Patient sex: M
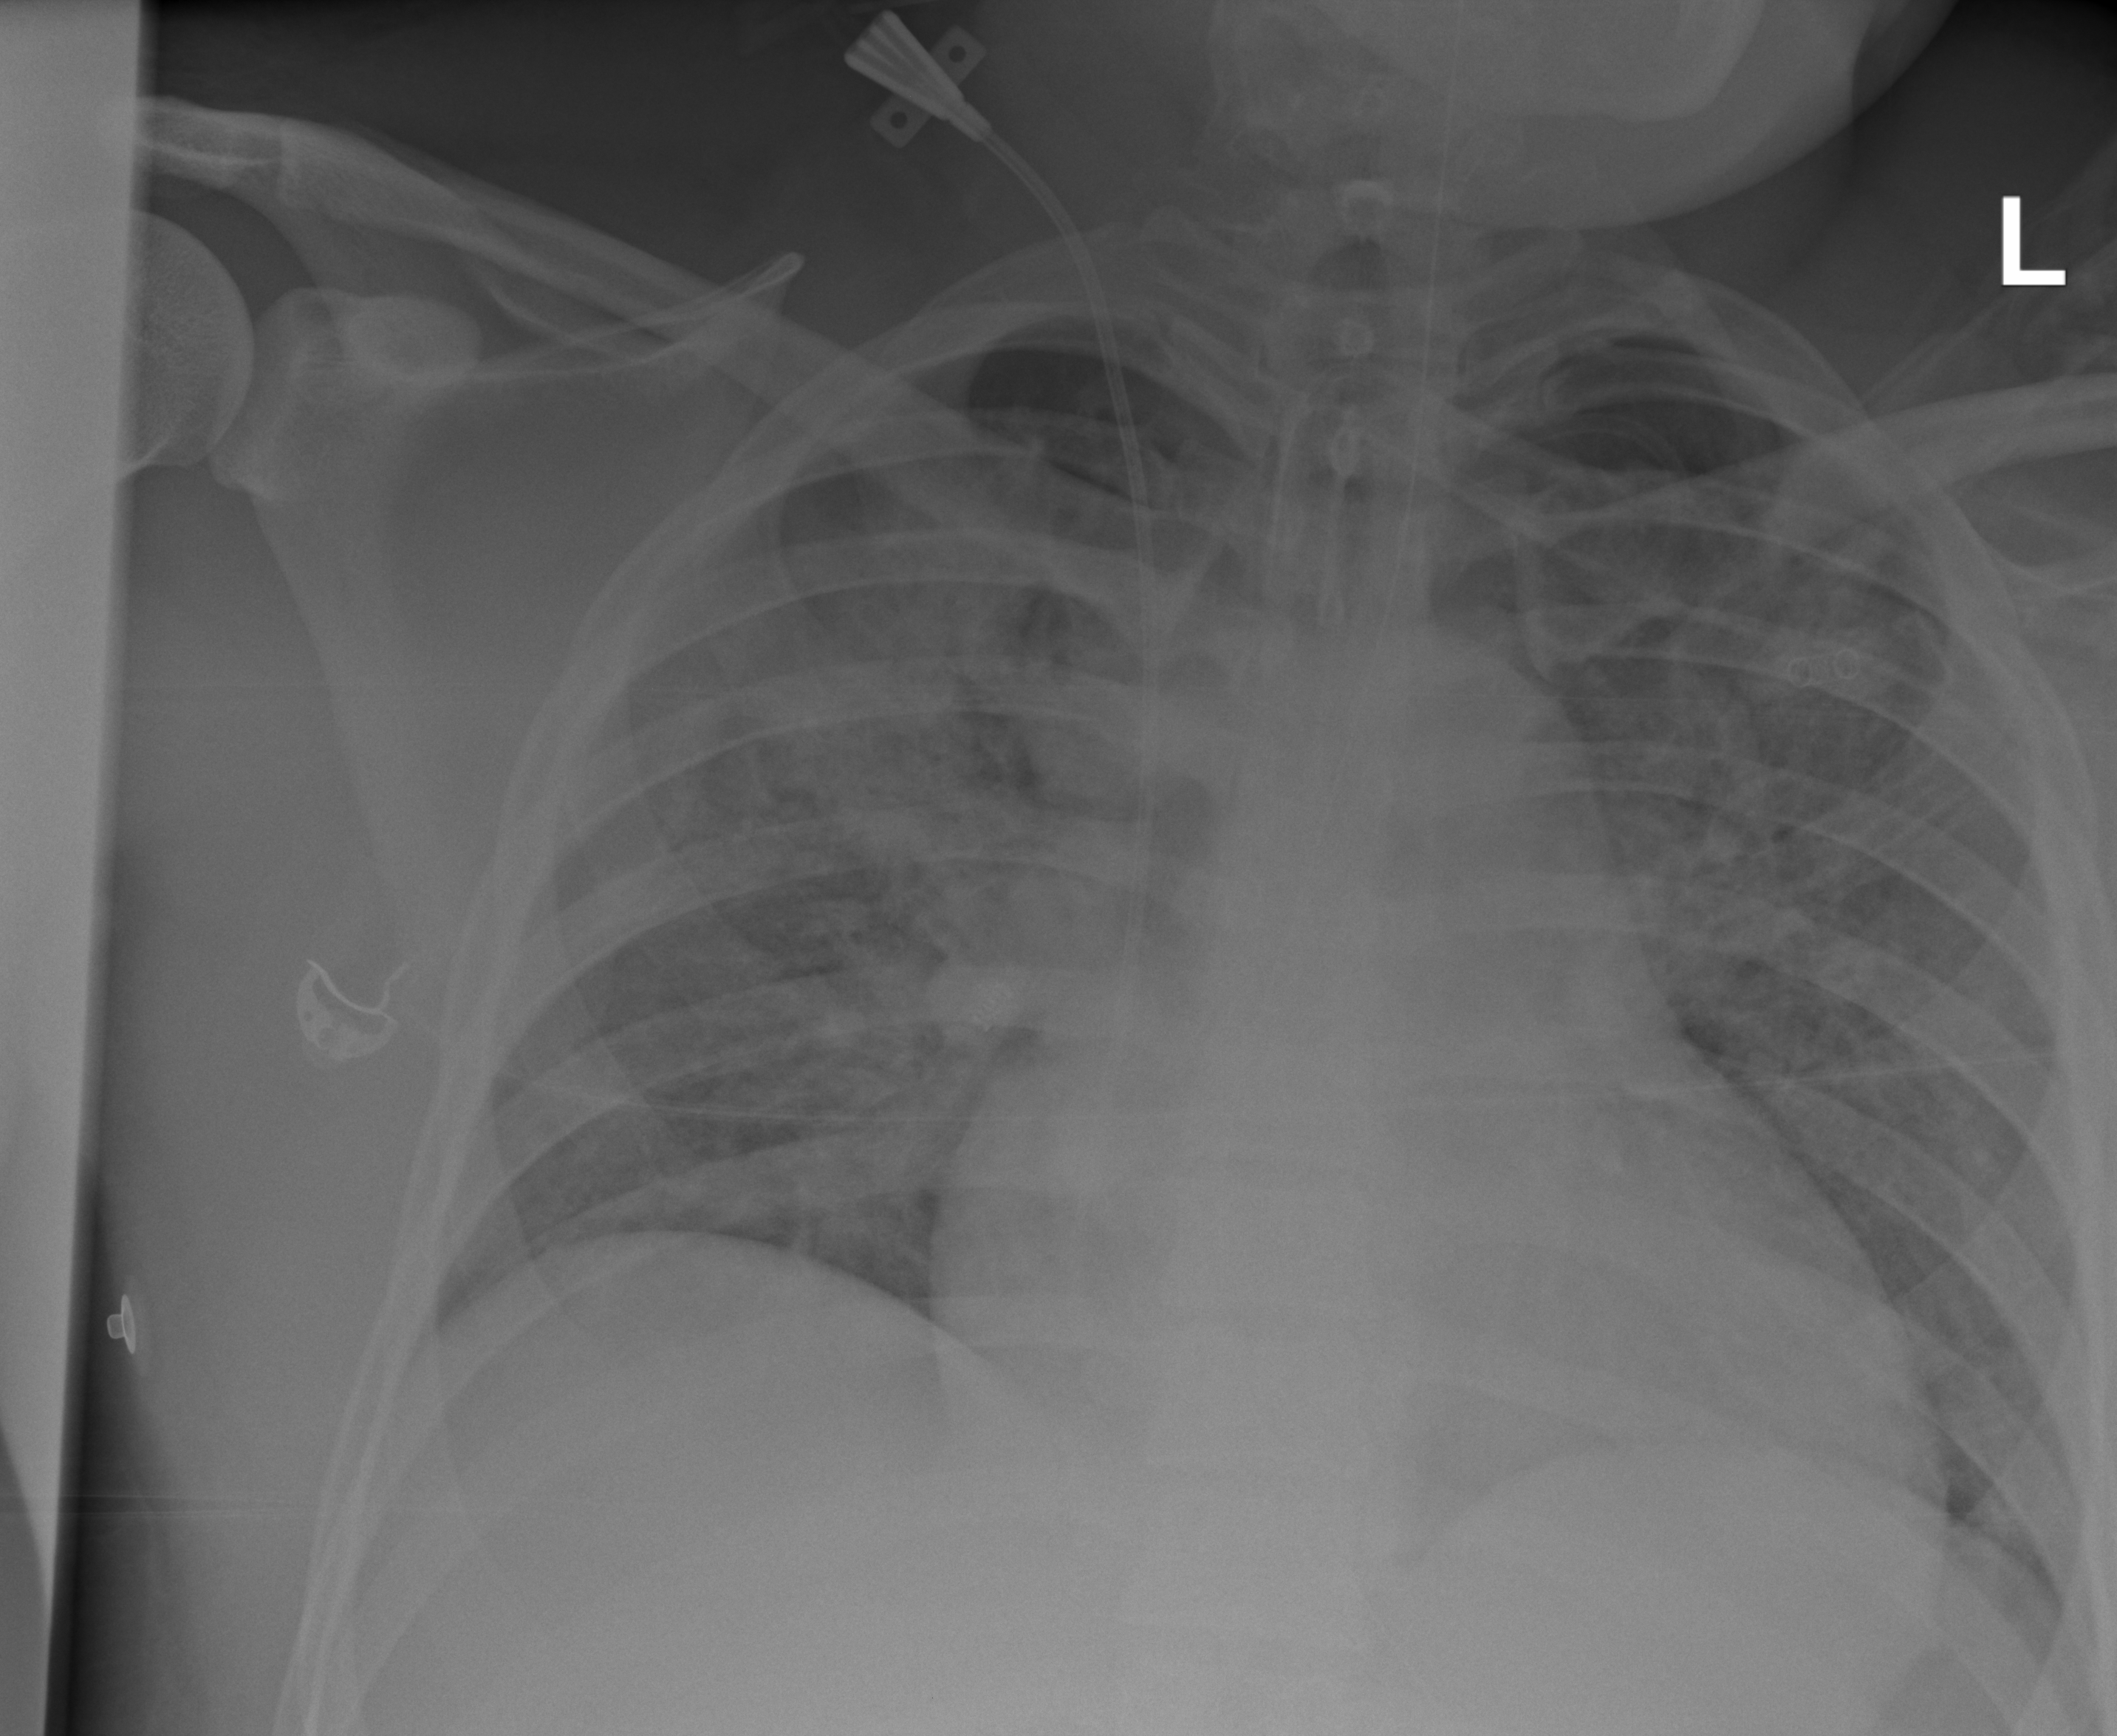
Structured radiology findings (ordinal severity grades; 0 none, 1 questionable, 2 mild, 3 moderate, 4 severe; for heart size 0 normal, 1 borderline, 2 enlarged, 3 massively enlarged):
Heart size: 2
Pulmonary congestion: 2
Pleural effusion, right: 0
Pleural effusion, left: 0
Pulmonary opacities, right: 3
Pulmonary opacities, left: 3
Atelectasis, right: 2
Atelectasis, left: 2